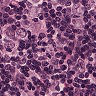
Metastatic tissue present: yes